Question: Can anyone help explain to me what the snippet below does. This code snippet is taken from <URL>. It is meant to create a tic tac toe game. There are not many resources out there for understanding Tk/Tcl so this is giving me significant difficulty.
'''
proc DrawBoard {{redraw 0}} {
global S B GAME C
if {$redraw} { ;# Must redraw everything
.c delete all
set w2 [expr {$B(w2) - 15}] ;# Make a little margins
set h2 [expr {$B(h2) - 15}]
set hbar [expr {$h2 / 3.0}]
set vbar [expr {$w2 / 3.0}]
set B(0) [list -$w2 -$h2 -$vbar -$hbar] ;# All 9 cells
set B(1) [list -$vbar -$h2 $vbar -$hbar]
set B(2) [list $vbar -$h2 $w2 -$hbar]
set B(3) [list -$w2 -$hbar -$vbar $hbar]
set B(4) [list -$vbar -$hbar $vbar $hbar]
set B(5) [list $vbar -$hbar $w2 $hbar]
set B(6) [list -$w2 $hbar -$vbar $h2]
set B(7) [list -$vbar $hbar $vbar $h2]
set B(8) [list $vbar $hbar $w2 $h2]
for {set i 0} {$i < 9} {incr i} { ;# Rectangle for each cell
.c create rect $B($i) -tag b$i -fill {} -outline {}
.c bind b$i <Button-1> [list DoClick $i]
set B($i) [ShrinkBox $B($i) 25]
}
.c create line -$w2 $hbar $w2 $hbar -tag bar ;# Draw the cross bars
.c create line -$w2 -$hbar $w2 -$hbar -tag bar
.c create line $vbar -$h2 $vbar $h2 -tag bar
.c create line -$vbar -$h2 -$vbar $h2 -tag bar
.c itemconfig bar -width 20 -fill $::C(bars) -capstyle round
}
.new config -state [expr {$GAME(tcnt) == 0 ? "disabled" : "normal"}]
for {set i 0} {$i < 9} {incr i} {
.c itemconfig b$i -fill {} ;# Erase any win lines
DrawXO $GAME(board,$i) $i
}
foreach i $GAME(win) { ;# Do we have a winner???
.c itemconfig b$i -fill $C(win)
}
}
'''
Ok, the most significant question I have regards 'w2, h2, hbar, vbar' variables. Particularly with how they are declared. For instance, 'set w2 [expr {$B(w2) - 15}]'. How can 'w2' be defined referring to itself??? The author uses these variables to draw the tic tac toe lines, but I don't even know how what these variables mean. Does these variables specify some dimension of the canvas so that the author can use it to bind particular regions to click activities?
If I understand these four variables, everything else will make sense!
Here is the image of what the board looks like:

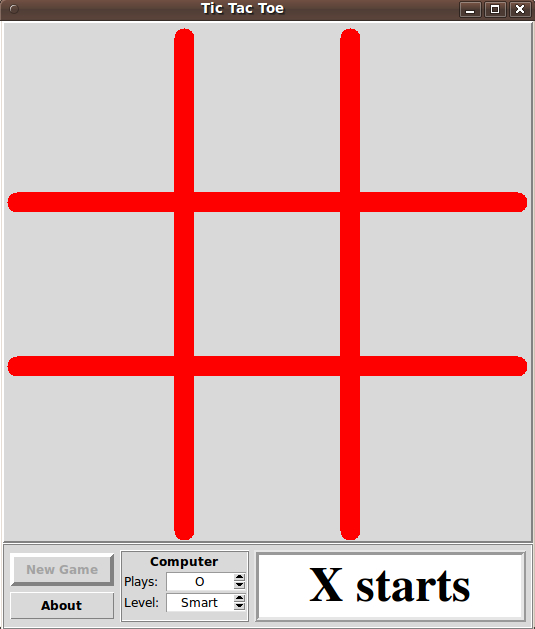
Answer: Variables in Tcl (Tk is just a window drawing toolkit that lives on top of Tcl) are defined when they are written to; there's usually no explicit declaration. The only exception to this is with variables directly in a namespace, where it is best practice to use the 'variable' command to declare them before first use, like this:
'''
namespace eval exampleNamespace {
variable xmpl1 "abc def"
# Or equivalently...
variable xmpl2
set xmpl2 "abc def"
# You have to use the second style with arrays...
variable arrayXmpl
set arrayXmpl(1) "pqr stu"
set arrayXmpl(2) "qwerty uiop"
}
'''
Local variables in procedures need declaring, though if you want to access a variable that isn't local you have to use a command (often 'global' or 'upvar') to bring it into scope.
'''
proc variableExample {formalArgument1 formalArgument2} {
set localVar1 "abc"
set localVar2 "def"
global thisOtherVar
append thisOtherVar "ghi" $formalArgument1
puts "Currently, got $localVar1 $localVar2 and '$thisOtherVar'"
}
'''
It's pretty conventional to put the 'global' at the top of the procedure, but it's totally not necessary. It's effect persists from where you do it until the end of the procedure call. Tcl's semantics are operational with extremely tightly defined evaluation order (it's left-to-right, ).
Now, arrays are variables. Each element of an array is a variable itself. They're distinct from normal simple variables, though the name of the overall array is in the same naming scheme as the simple variables. You can't have a simple 'foo' and a 'foo(bar)' in the same scope (without 'unset'ting one first, which removes the variable). The keys into the elements are -- the implementation behind the scenes is a high-performance hash table -- that are entirely not variables and this means that the 'B(w2)' and 'w2' variables are entirely distinct; they're not the same thing at all. However, we can use variables (and other Tcl substitutions) in computing the string to use as a key, so we can do this:
'''
set name "w2"
set B($name) "example of "
append B(w2) "array key handling"
puts "this is an $B($name)"
'''
---
Let's look at the example that you were puzzling over:
'''
set w2 [expr {$B(w2) - 15}]
'''
Breaking it into pieces:
'''
set w2 [...]
'''
It's going to write to the variable 'w2'. That's what the 'set' command does with two arguments. The thing that is going to be written in is the result of evaluating another command. We need to look deeper.
'''
expr {$B(w2) - 15}
'''
Breaking it into pieces:
'''
expr {...}
'''
That yields the result of evaluating the expression in the braces. It's recommended that you put braces around all your expressions; it's safer and much faster. What's the expression? (Note that expressions use a different syntax to the rest of Tcl.)
'''
$B(w2) - 15
'''
OK, that's subtracting '15' (the number) from the value read (because of the '$') from the 'w2' element of the array 'B'. The 'w2' here is . That there's a variable elsewhere with the same name is coincidence.
And that's it. Reassembling the pieces, we see that:
'''
set w2 [expr {$B(w2) - 15}]
'''
Assigns the result of subtracting 15 from the contents of 'B(w2)' to the variable 'w2'. That's it does. (The array 'B' is a global array; see the 'global' at the top of the procedure.)
---
The lines:
'''
set w2 [expr {$B(w2) - 15}] ;# Make a little margins
set h2 [expr {$B(h2) - 15}]
set hbar [expr {$h2 / 3.0}]
set vbar [expr {$w2 / 3.0}]
'''
These get the height and width of the canvas from the global array 'B', remove 15 pixels for a margin, and then set 'hbar'/'vbar' to a third of that value so that the coordinates for drawing are easier. It helps once you realize that the canvas has had its drawing origin moved (similar to in scrolling) to the of its window. And be aware that doing '-$hbar' is actually being a bit naughty, though cute; it's using string concatenation to negate a value, which is OK when the value is positive and doesn't have an explicit sign, but would be fragile if that ever changed. And it's slow by comparison with doing '[expr {-$hbar}]', though that's longer; the cost of computation isn't exactly matched with the length of the command.